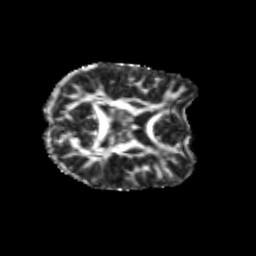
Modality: FA
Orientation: axial
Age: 28
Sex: female
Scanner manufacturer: siemens
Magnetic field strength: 3 T
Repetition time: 3.5 s
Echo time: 0.113 s